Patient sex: F
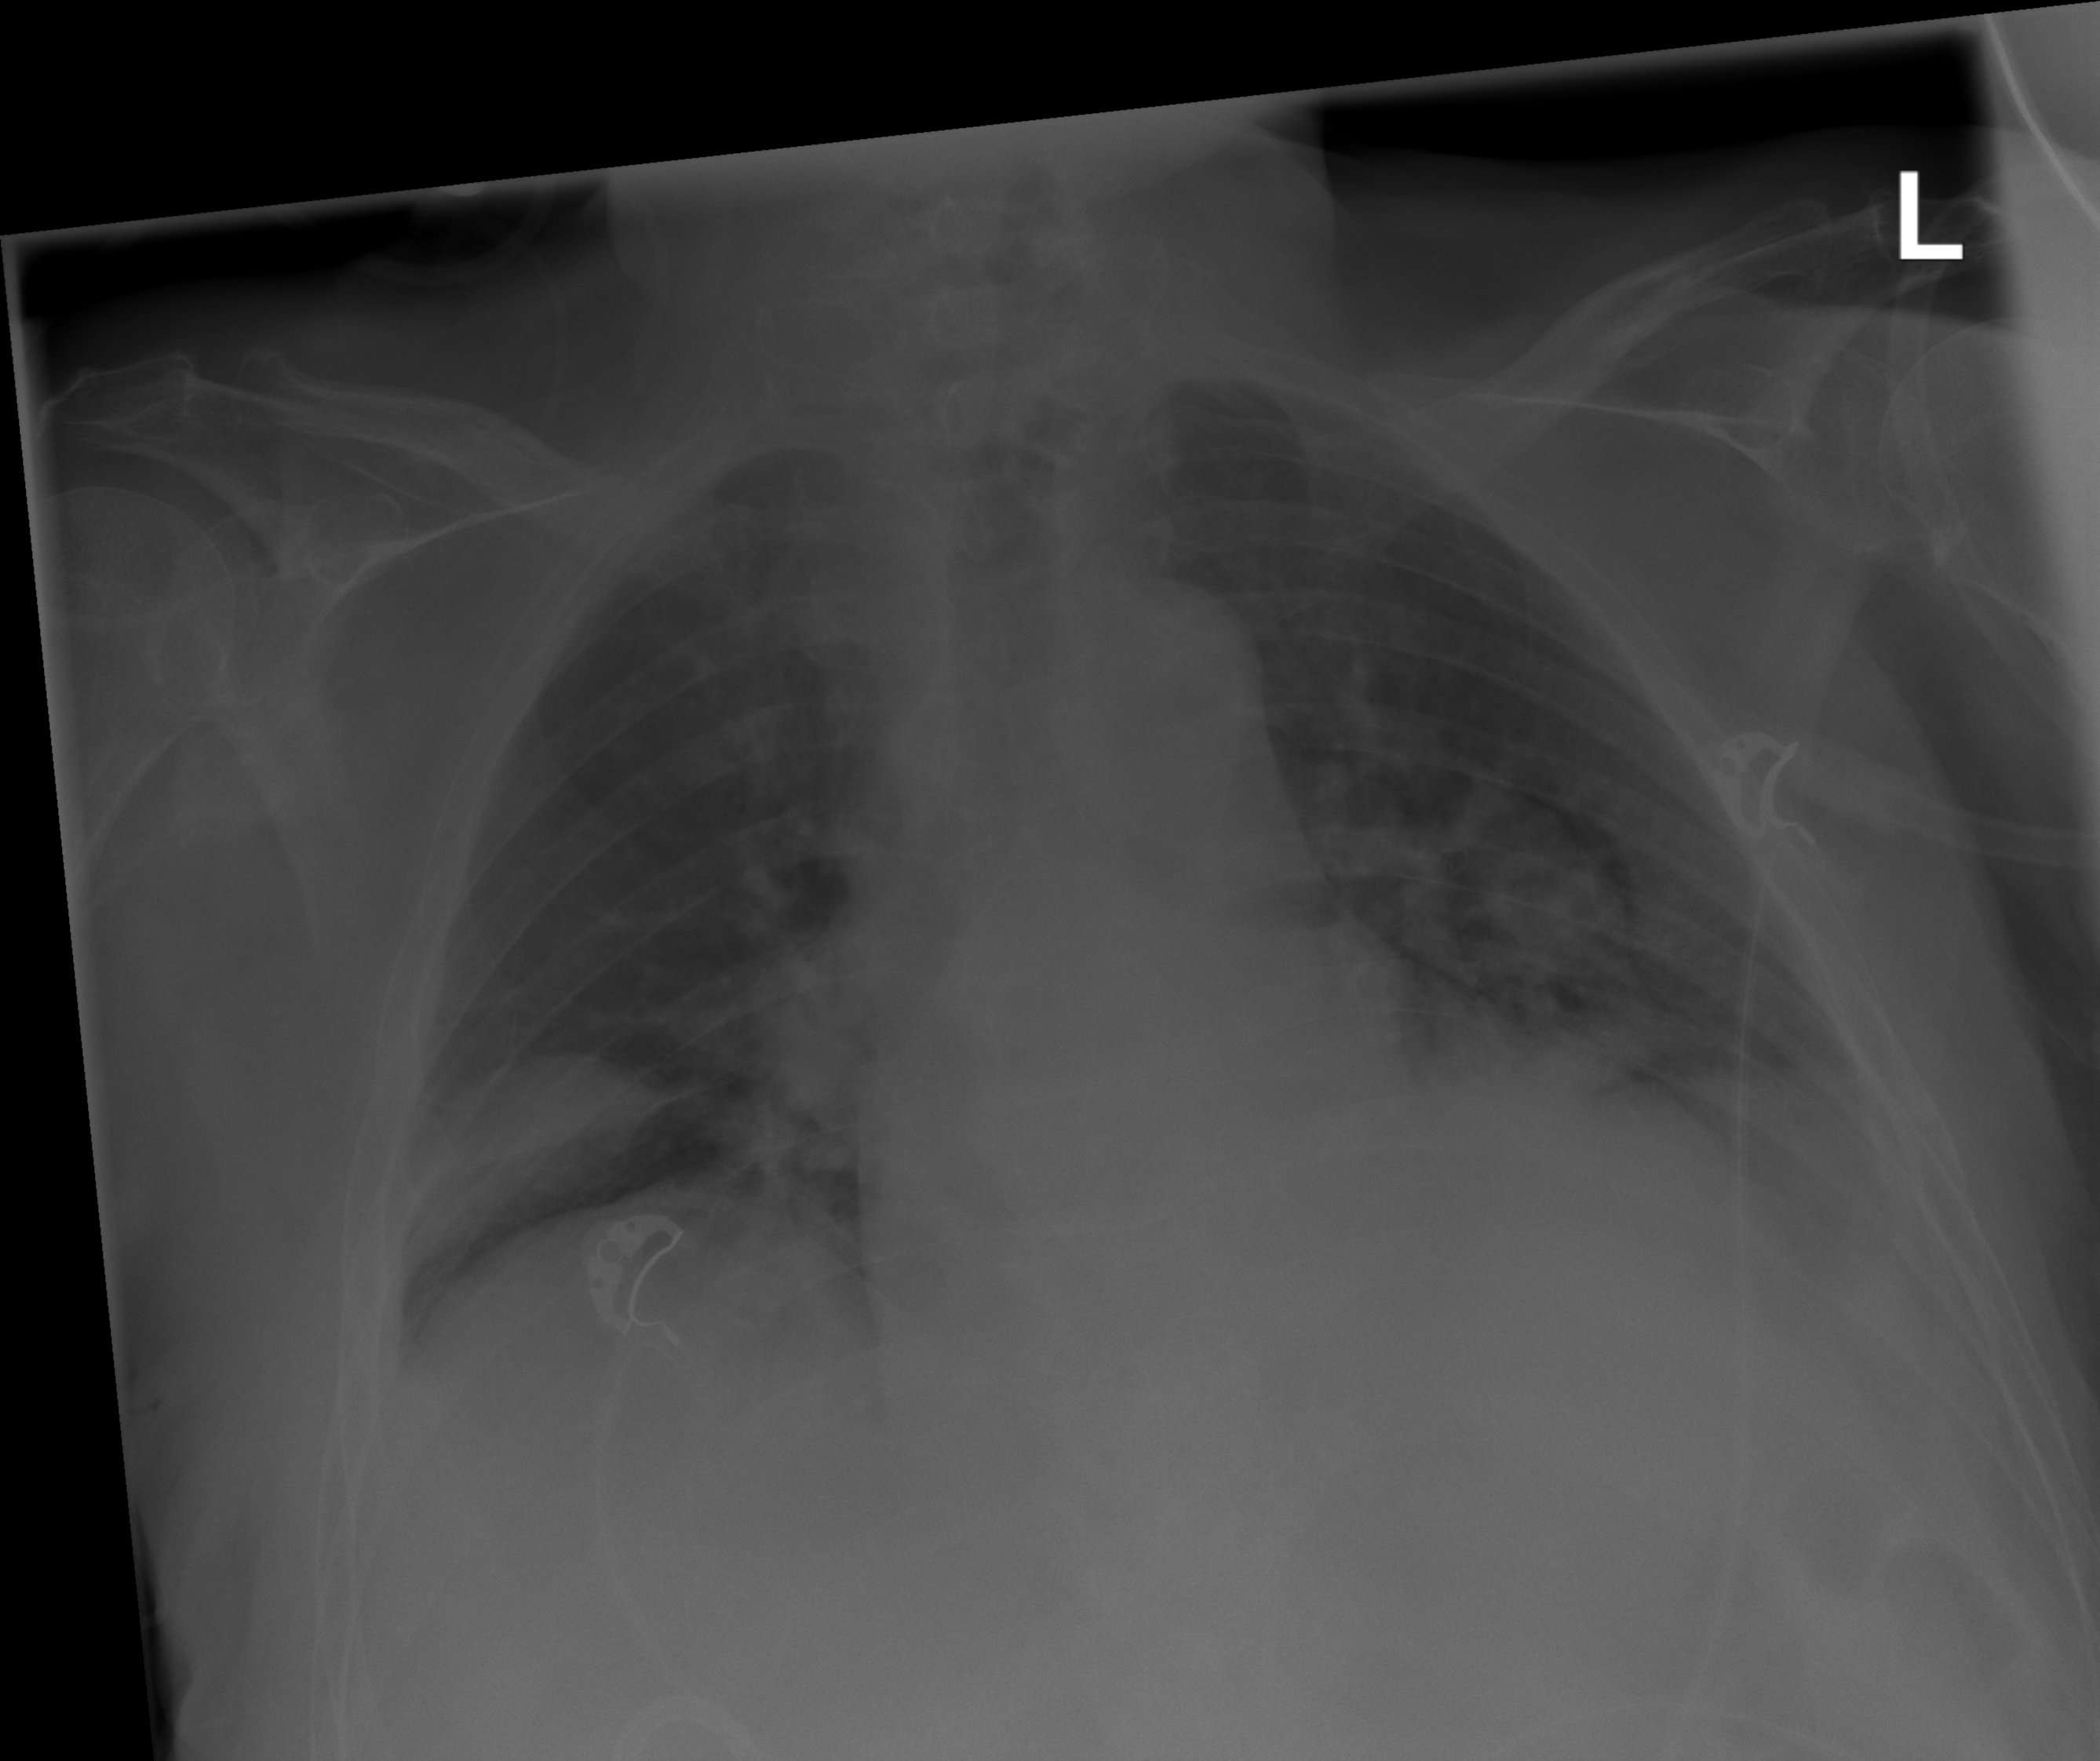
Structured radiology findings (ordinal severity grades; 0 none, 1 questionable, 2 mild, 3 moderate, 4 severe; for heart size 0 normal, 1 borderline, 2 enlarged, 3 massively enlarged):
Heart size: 2
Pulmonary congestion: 2
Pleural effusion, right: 2
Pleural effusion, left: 2
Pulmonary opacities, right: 1
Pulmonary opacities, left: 0
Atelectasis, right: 2
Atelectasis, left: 2